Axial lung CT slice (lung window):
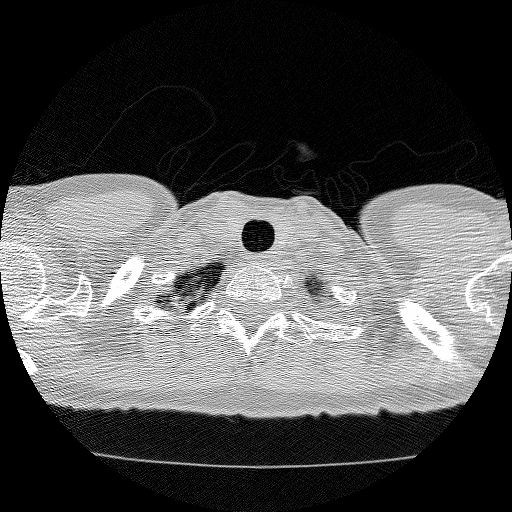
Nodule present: no